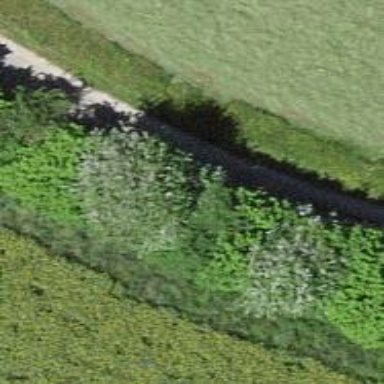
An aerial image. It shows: Hedge acting as barrier.